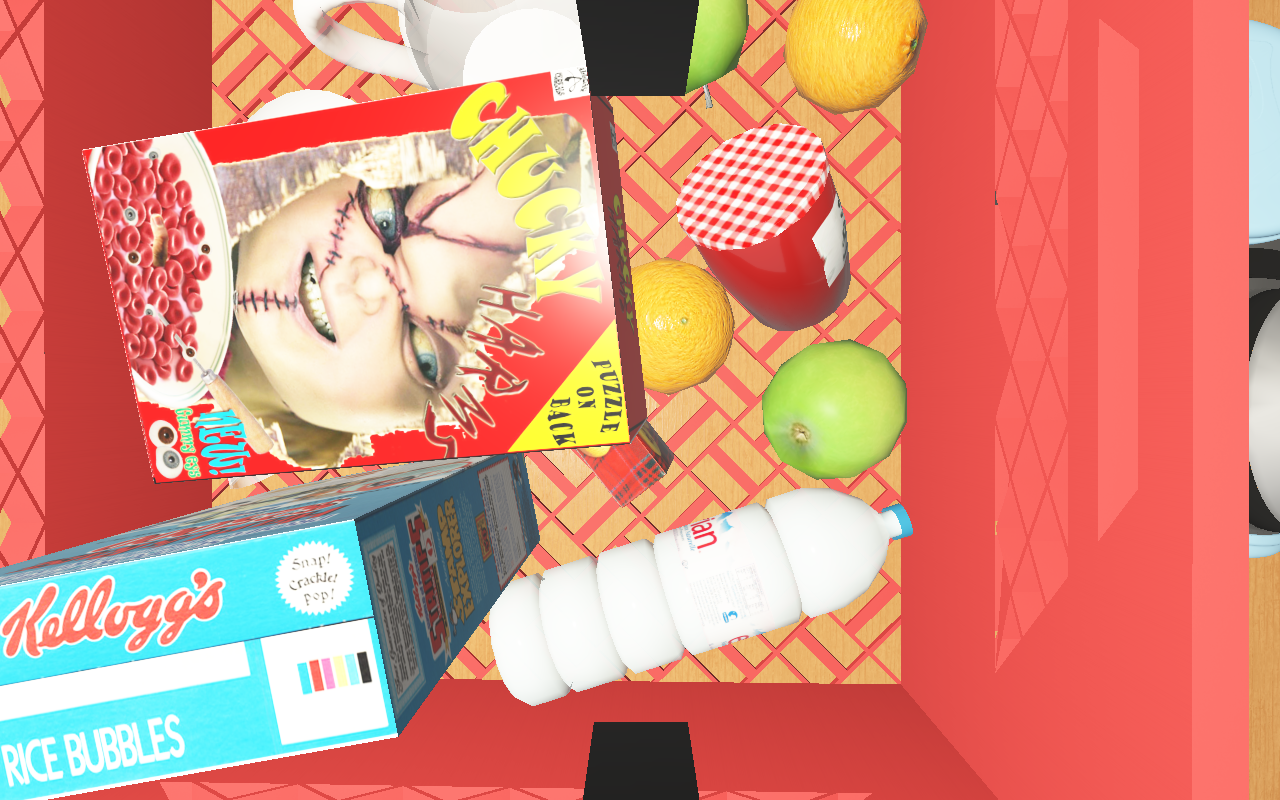
Objects in the scene:
carafe
water bottle
apple
apple
orange
orange
spoon
plate
glass
wineglass
biscuit box